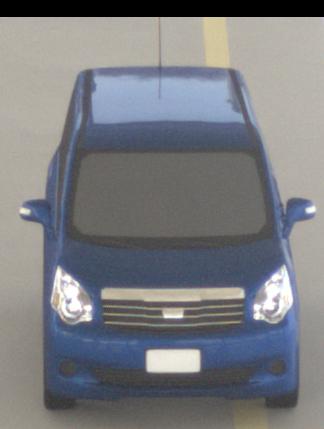
Make: Toyota
Model: Noah
Detailed model: Voxy R70G
Model produced from: 2007
Model produced until: 2013
Doors: 5
Color: blue
Road condition: dry road
Daytime: morning or afternoon
Contrast: low contrast